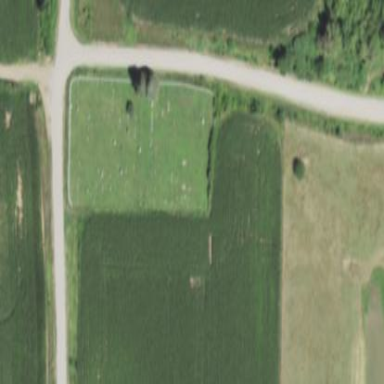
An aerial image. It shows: Cemetery.